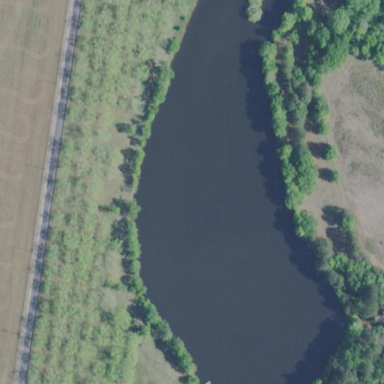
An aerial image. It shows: Beautiful lake surrounded by nature.